Question: I have an app that uses a navigation bar with a dark gray background color and a white title. According to <URL>, under "UINavigationController and the iOS7 Status Bar", it says that it should that as long as I am using a navigation controller, the status bar should automatically adjust its text color to match it. Here is a screenshot of the top of my app:

As you can see, the navigation controller's title was set to white, so shouldn't the status bar be set to white too? Here's my code for the navigation controller's color adjustment:
'''
UINavigationController* navStack = [[UINavigationController alloc] initWithRootViewController:mainFeed];
navStack.navigationBar.barTintColor = [UIColor colorWithRed:20/255.0f green:20/255.0f blue:20/255.0f alpha:1.0f];
navStack.navigationBar.tintColor = [UIColor whiteColor];
[navStack.navigationBar setTitleTextAttributes:@{NSForegroundColorAttributeName : [UIColor whiteColor]}];
'''
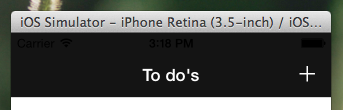
Answer: You need to add this in:
'''
navStack.navigationBar.barStyle = UIBarStyleBlack;
'''
What that article says is a bit misleading.